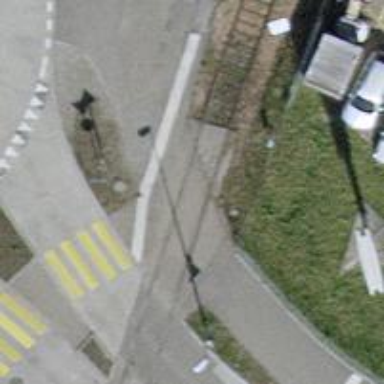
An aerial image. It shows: Railway crossing.